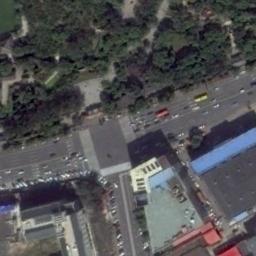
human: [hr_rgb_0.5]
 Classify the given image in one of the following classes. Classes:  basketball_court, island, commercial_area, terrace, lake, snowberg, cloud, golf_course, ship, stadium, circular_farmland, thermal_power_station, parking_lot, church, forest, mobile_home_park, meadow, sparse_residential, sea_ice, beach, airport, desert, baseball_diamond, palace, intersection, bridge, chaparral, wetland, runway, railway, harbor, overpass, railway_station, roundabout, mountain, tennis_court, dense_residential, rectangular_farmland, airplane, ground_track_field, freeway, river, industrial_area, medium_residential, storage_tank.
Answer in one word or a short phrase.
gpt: intersection